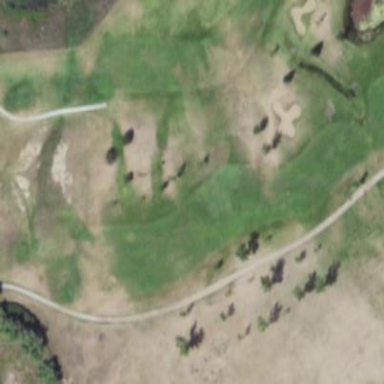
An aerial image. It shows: Golf fairway surrounded by grass.